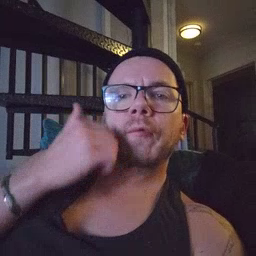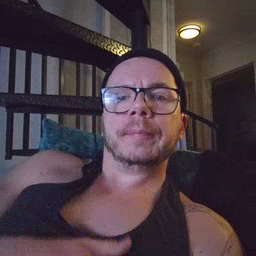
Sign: every